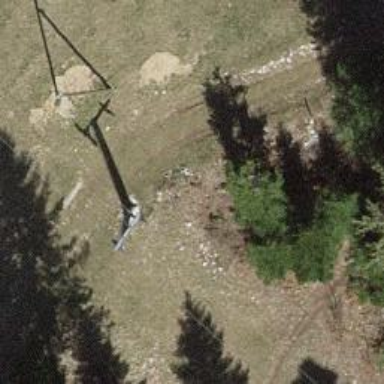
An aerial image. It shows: Pylon for aerialway.